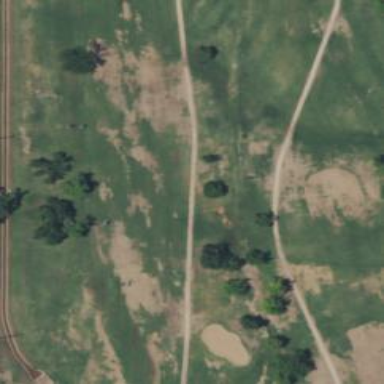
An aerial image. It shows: Golf fairway surrounded by grass.